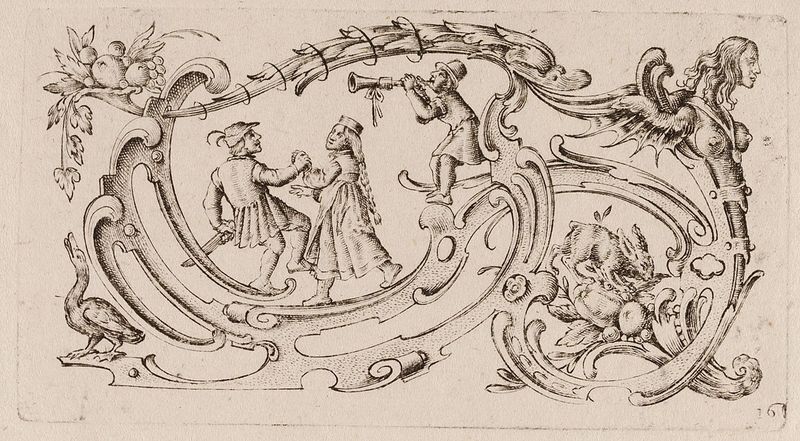
Titel: Groteske aus der Folge 'Neües Groteschgen-Büchlein'
Künstler: Johann Smisek
Standort: Hamburg
Institution: Museum für Kunst und Gewerbe Hamburg
Schlagwörter: feder, flügel, mann, menschen, frau, hut, zeichnung, obst, tiere, muster, ornament, tanz, feier, paar, musik, tanzen, krone, früchte, hase, relief, brüste, holzschnitt, papier, ente, gans, schwan, grafik, graphik, schattierung, enten, büste, ornamente, fotografie, photographie, druckgraphik, schwarz-weiß, druckgrafik, radierung, stich, schwert, ranke, tracht, flöte, märchen, königin, fanfare, gallionsfigur, groteske, trompete, trompeter, tierornament, gerippt, reproduktionen, druckerzeugnisse, schweifwerk, ornamentstich, vorlageblätter